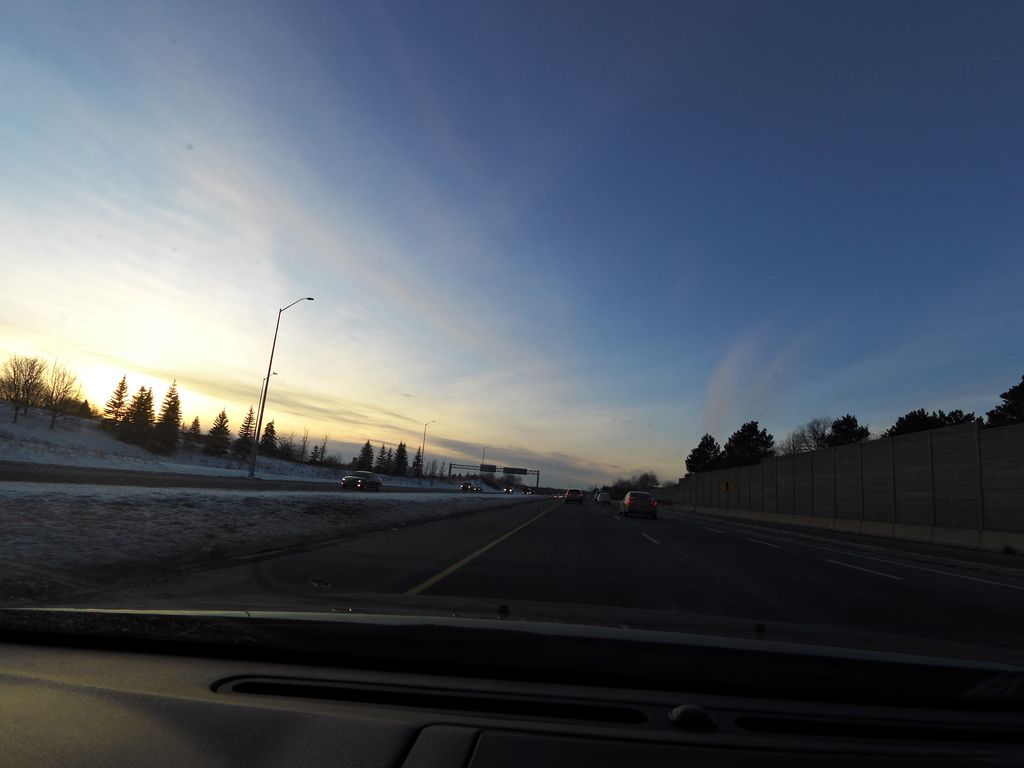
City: hamilton